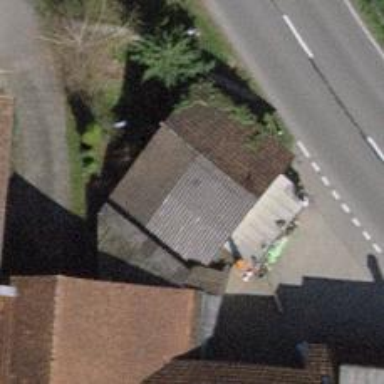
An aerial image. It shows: Restaurant.